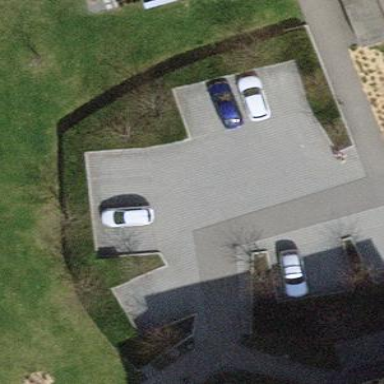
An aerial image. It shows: Parking area with surface.